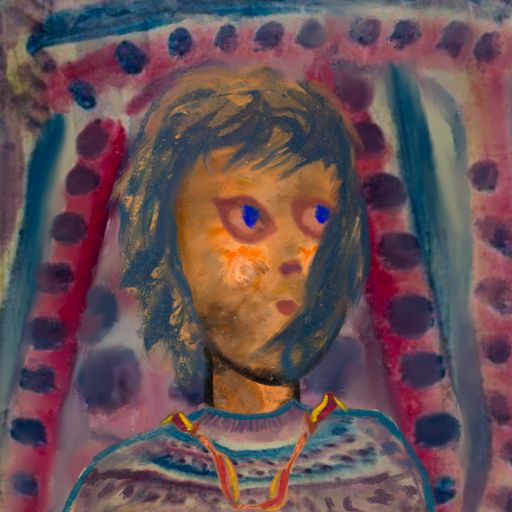
Background: HillGirl, Head And Neck Side: Gypsy_Queen, Face Side: Mother_And_Son_Mother, Bust: HillGirl, Hair Side: In_The_Sun, Head Accessory: Blank, Second Necklace: Gypsy_Mother_1, Necklace: Blank, Baby: Blank